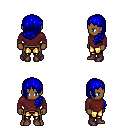
a pixel art fantasy rpg character, male body template, human, dark skin, maroon long-sleeve shirt, gold greaves, blue left-swept hairstyle, maroon shoes, four views (front, back, left, right), 2x2 character sprite sheet, small pixel art, hard edges, no anti-aliasing